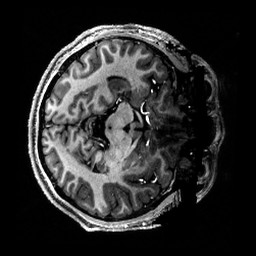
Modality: T1w
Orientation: axial
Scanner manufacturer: siemens
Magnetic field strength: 6.98 T
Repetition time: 5 s
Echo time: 0.00343 s